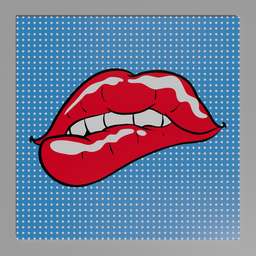
Label: decoration